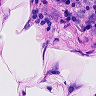
Metastatic tissue present: no